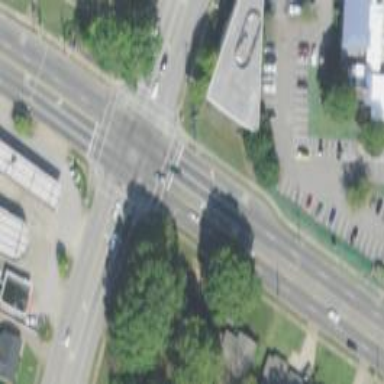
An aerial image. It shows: Crossing road.